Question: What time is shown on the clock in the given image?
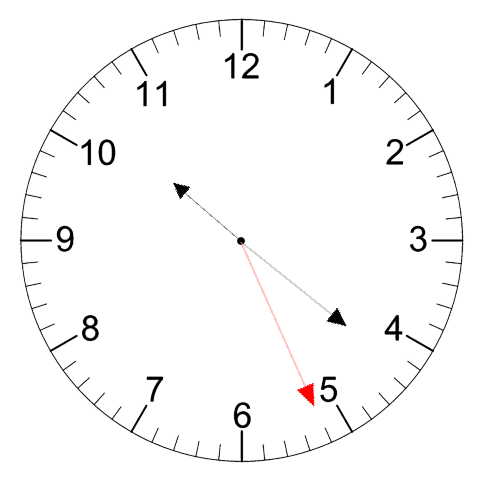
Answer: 10:21:26